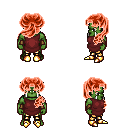
a pixel art fantasy rpg character, male body template, orc, green skin, maroon tunic, gold greaves, red princess hairstyle, leather bracers, gold boots, four views (front, back, left, right), 2x2 character sprite sheet, small pixel art, hard edges, no anti-aliasing